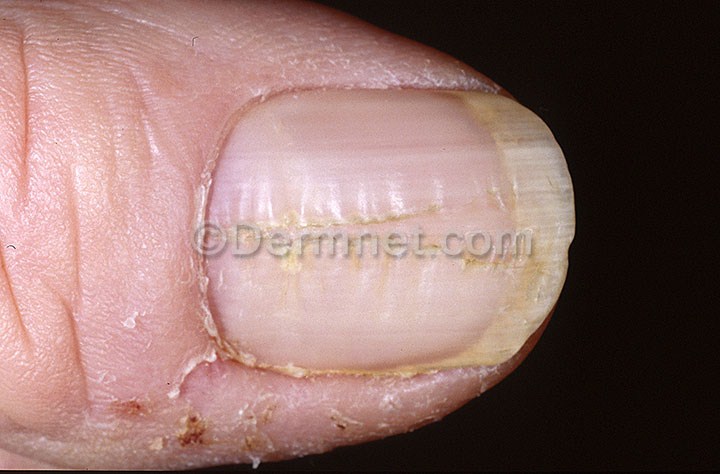
Disease: Nail Fungus and other Nail Disease